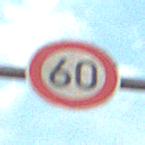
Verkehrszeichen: Geschwindigkeit60
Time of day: SunriseSunset
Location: Outdoor (Suburban)
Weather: PartlyCloudy
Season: NotSpecified
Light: Natural